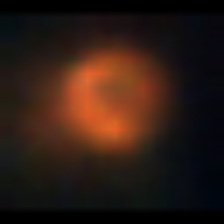
Taxon: NanoPlankton
Group: Other